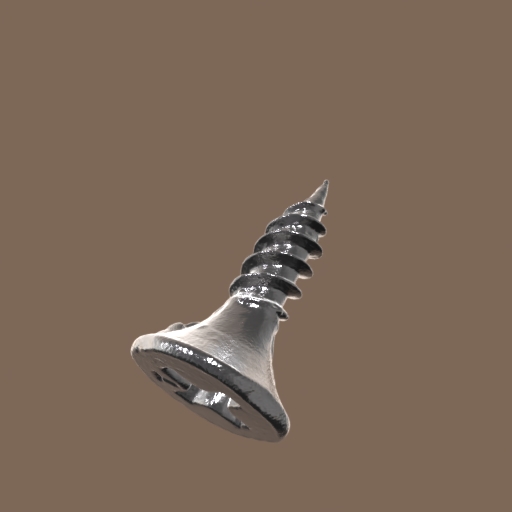
Label: screw